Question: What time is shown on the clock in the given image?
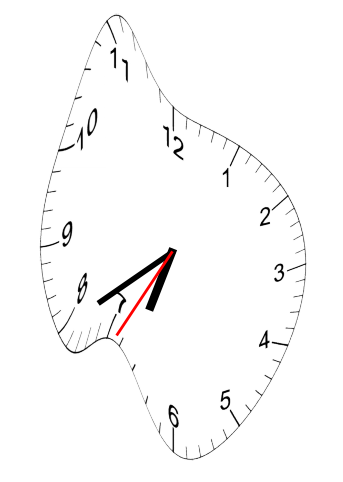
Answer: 06:39:35